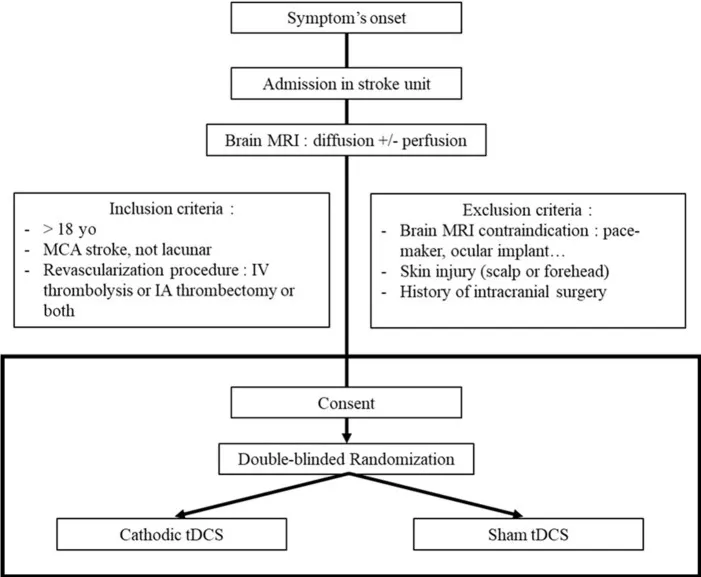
Study design.
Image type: chart (chart)